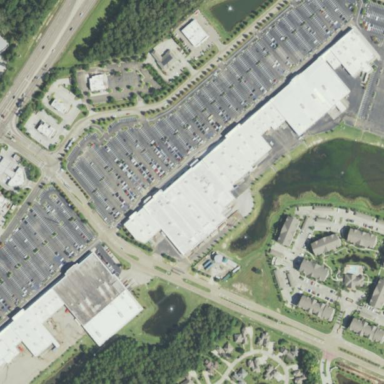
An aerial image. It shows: Retail area.